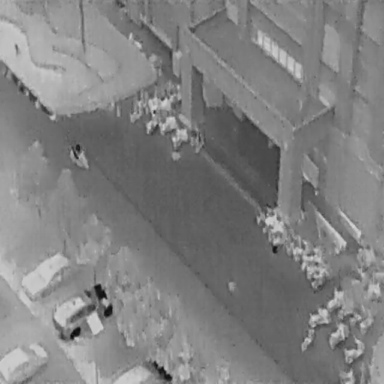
There are 29 objects shown in the infrared image, including 25 Bicycles, and four Cars.